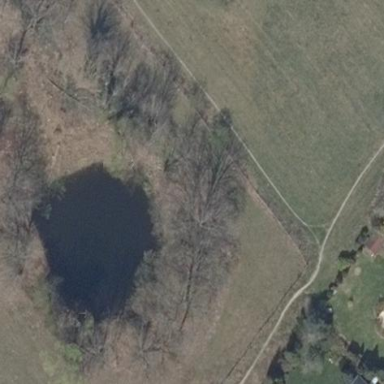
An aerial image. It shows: Peaceful pond surrounded by nature.